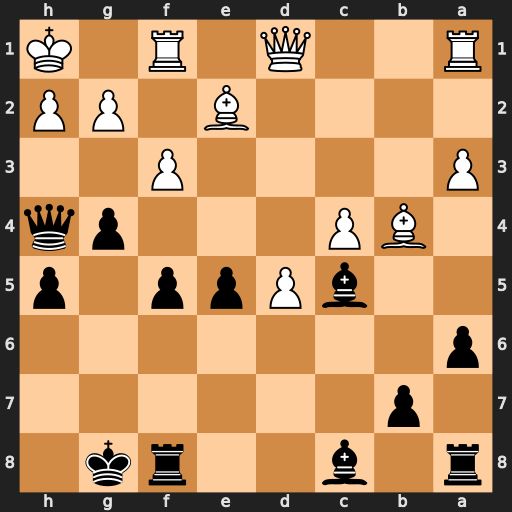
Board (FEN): r1b2rk1/1p6/p7/2bPpp1p/1BP3pq/P4P2/4B1PP/R2Q1R1K
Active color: b
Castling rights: -
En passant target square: -
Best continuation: g3 h3 f4